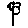
Label: flower